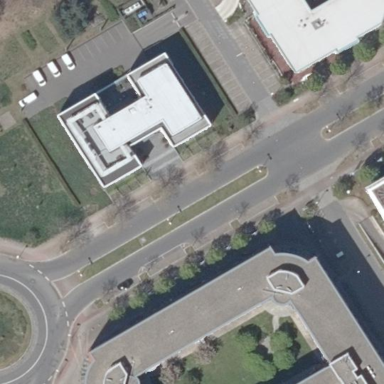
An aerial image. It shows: Office building.